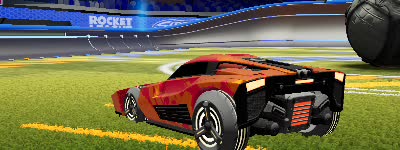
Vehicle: breakout